Question: I am trying to calculate a <URL>/dt * RE.T'. I am obtaining incorrect results when utilizing a float instead of a Sympy expression, as shown in the following example:
'''
from IPython.display import display
import sympy as sy
sy.init_printing() # LaTeX like pretty printing for IPython
def mk_rotmatrix(alpha, coord_ax="x"):
""" Rotation matrix around coordinate axis """
ca, sa = sy.cos(alpha), sy.sin(alpha)
if coord_ax == "x":
return sy.Matrix([[1, 0, 0],
[0, ca, -sa],
[0, sa, +ca]])
elif coord_ax == 'y':
return sy.Matrix([[+ca, 0, sa],
[0, 1, 0],
[-sa, 0, ca]])
elif coord_ax == 'z':
return sy.Matrix([[ca, -sa, 0],
[sa, +ca, 0],
[0, 0, 1]])
else:
raise ValueError("Parameter coord_ax='" + coord_ax +
"' is not in ['x', 'y', 'z']!")
t, lat = sy.symbols("t, lat", real=True) # time and latitude
omE = 7.292115e-5 # rad/s -- earth rotation rate (15.04107 deg/h)
lat_sy = 48.232*sy.pi/180 # latitude in rad
lat_fl = float(lat_sy) # latitude as float
print("
lat_sy - lat_fl = {}".format((lat_sy - lat_fl).evalf()))
# earth rotation matrix at latitiude 48.232deg:
RE = (mk_rotmatrix(omE*t, "z") * mk_rotmatrix(lat - sy.pi/2, "y"))
# substitute latitude with sympy and float value:
RE_sy, RE_fl = RE.subs(lat, lat_sy), RE.subs(lat, lat_fl)
# Angular velocity in world coordinates as skew symmetric matrix:
SE_sy = sy.simplify(RE_sy.diff(t) * RE_sy.T)
SE_fl = sy.simplify(RE_fl.diff(t) * RE_fl.T)
print("
Angular velocity with Sympy latitude ({}):".format(lat_sy))
display(SE_sy) # correct result
print("
Angular velocity with float latitude ({}):".format(lat_fl))
display(SE_fl) # incorrect result
'''
The result is:

For the float latitude the result is totally wrong in spite of the difference of only -3e-17 to the Sympy value. It is not clear to me, why this happens. Numerically, this calculation does not seem to be problematic.
My question is, how to work around such deficits. Should I avoid mixing Sympy and float/Numpy data types? They are quite difficult to detect for more complex settings.
PS: The Sympy version is 0.7.6.
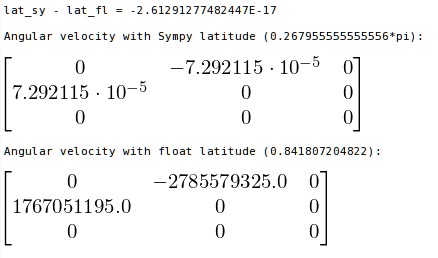
Answer: It is a bug. If you don't believe it, try this:
'''
In [1]: from sympy import factor, Symbol
In [2]: factor(1e-20*Symbol('t')-7.292115e-5)
Out[2]: -<PHONE>.00000
'''
---
Two years ago, the default value for the parameter 'tol' in 'RealField.__init__' was changed from 'None' to 'False' in commit <URL>.
Later, 'tol' was reverted back to 'None' to fix a simplification issue, in commit <URL>.
It seems the developers didn't expect this reversion would bring some other issue.
If you modify 'tol=None' at <URL> in 'realfield.py', to 'tol=False', you will get the correct result for 'SE_fl'.
'''
Matrix([
[3.3881317890172e-21*sin(<PHONE>*t), -7.29211495242194e-5, 0],
[ 7.29211495242194e-5, -3.3881317890172e-21*sin(<PHONE>*t), 0],
[ 0, 0, 0]])
'''
---
The change of 'tol' can explain why you've got a wrong result, but I don't thint it is the root of the issue.
IMHO, there is a deficiency in the polynomial factorization in SymPy. I'll illustrate this deficiency.
For convenience, let us do some preparation work.
Add the followings to your example.
'''
from sympy import simplify, expand, S
from sympy.polys import factor
from sympy.polys.domains import QQ, RR, RealField
from sympy.polys.factortools import dup_convert
from sympy.polys.polytools import Poly
from sympy.polys.polytools import _symbolic_factor_list, _poly_from_expr
from sympy.polys.polyerrors import PolificationFailed
from sympy.polys import polyoptions as options
from sympy.simplify.fu import TR6
def new_opt():
args = dict()
options.allowed_flags(args, [])
opt = options.build_options((), args)
return opt
def my_symbolic_factor_list(base):
opt = new_opt()
try:
poly, _ = _poly_from_expr(base, opt)
except PolificationFailed as exc:
print(exc)
print(exc.expr)
else:
_coeff, _factors = poly.factor_list()
print(poly)
print(_coeff, _factors)
return poly
'''
We don't need to study the whole matrices. Let us focus on one element, element at row 1 and column 2. It has already shown the result is incorrect.
'''
In [8]: elm_sy = (RE_sy.diff(t) * RE_sy.T)[1]
In [9]: elm_fl = (RE_fl.diff(t) * RE_fl.T)[1]
In [10]: elm_sy
Out[10]: -7.292115e-5*sin(0.267955555555556*pi)**2*sin(7.292115e-5*t)**2 - 7.292115e-5*sin(7.292115e
-5*t)**2*cos(0.267955555555556*pi)**2 - 7.292115e-5*cos(7.292115e-5*t)**2
In [11]: elm_fl
Out[11]: -7.292115e-5*sin(7.292115e-5*t)**2 - 7.292115e-5*cos(7.292115e-5*t)**2
In [12]: simplify(elm_sy)
Out[12]: -7.29211500000000e-5
In [13]: simplify(elm_fl)
Out[13]: -<PHONE>.00000
'''
When we call 'simplify', in this case, it's almost equivalent to a combination of 'TR6' and 'factor'.
'''
In [15]: expr_sy = TR6(elm_sy)
In [16]: expr_fl = TR6(elm_fl)
In [17]: expr_fl
Out[17]: 1.35525271560688e-20*sin(7.292115e-5*t)**2 - 7.292115e-5
In [18]: factor(expr_fl)
Out[18]: -<PHONE>.00000
'''
Now, we know wrong results would be produced during the invocation of 'factor()'.
Actually, 'factor' is just a wrapper, the major work is done by <URL>.
'''
In [20]: _symbolic_factor_list(expr_fl, opt, 'factor')
Out[20]: (-<PHONE>.00000, [])
'''
Let us take a look at <URL>. The key part is:
'''
try:
poly, _ = _poly_from_expr(base, opt)
except PolificationFailed as exc:
factors.append((exc.expr, exp))
else:
func = getattr(poly, method + '_list')
_coeff, _factors = func()
'''
We use the above 'my_symbolic_factor_list' to simulate this procedure.
'''
In [22]: expand(expr_sy)
Out[22]: -7.29211500000000e-5
In [23]: my_symbolic_factor_list(expr_sy)
can't construct a polynomial from -7.292115e-5*sin(0.267955555555556*pi)**2*sin(7.292115e-5*t)**2 -
7.292115e-5*(-sin(0.267955555555556*pi)**2 + 1)*sin(7.292115e-5*t)**2 + 7.292115e-5*sin(7.292115e-5*
t)**2 - 7.292115e-5
-7.29211500000000e-5
In [24]: my_symbolic_factor_list(S(1))
can't construct a polynomial from 1
1
In [25]: expr_fl
Out[25]: 1.35525271560688e-20*sin(7.292115e-5*t)**2 - 7.292115e-5
In [26]: poly_fl = my_symbolic_factor_list(expr_fl)
Poly(-7.292115e-5, sin(7.292115e-5*t), domain='RR')
(-<PHONE>.00000, [])
'''
By design, the constant polynomial should execute 'except PolificationFailed as exc:' suite, while the other polynomials should execute 'else:' suite.
'expr_sy', which is a number after 'expand()', and '1' are both constant polynomials, thus 'PolificationFailed's were thrown.
'poly_fl' is '-7.292115e-5 * sin(7.292115e-5*t) ** 0', namely, '-7.292115e-5', a constant polynomial, whereas 'expr_fl' is not. They were supposed to be the same polynomial, just different representation. Now they are not.
This is the I mentioned.
Where is the missing '1.35525271560688e-20*sin(7.292115e-5*t)**2'?
Let us recall: 'tol' was reverted back to 'None', which means automatic reduction to zero in 'RR' is enabled again.
'1.35525271560688e-20' was reduced to zero. Thus, 'poly_fl' became a constant polynomial.
If 'tol' is 'False', this won't happen.
'''
In [31]: arg2 = expr_fl.args[1].args[0]
In [32]: arg2
Out[32]: 1.35525271560688e-20
In [33]: RR.from_sympy(arg2)
Out[33]: 0.0
In [34]: R = RealField(tol=False)
In [35]: R.from_sympy(arg2)
Out[35]: 1.35525271560688e-20
'''
Now, we can explain why you've got '-<PHONE>.0'. In the 'else:' suite, <URL> is called.
According to <URL>:
> factor_list(f)[source]Returns a list of irreducible factors of f.
'poly_fl' is supposed to be a non constant polynomial, but it is just a number.
Thus, SymPy was tring to use a rational number to approximate 'poly_fl'. The numerator is kept, while the denominator is discarded.
'''
In [42]: poly_fl.factor_list()
Out[42]: (-<PHONE>.00000, [])
In [43]: dup_convert(poly_fl.coeffs(), RR, QQ)
Out[43]: [-<PHONE>/38199881995827]
In [44]: Poly([S(1.25)], t, domain='RR').factor_list()
Out[44]: (5.00000000000000, [])
In [45]: dup_convert(Poly([S(1.25)], t, domain='RR').coeffs(), RR, QQ)
Out[45]: [5/4]
In [46]: Poly((RE_fl.diff(t) * RE_fl.T)[3].args[0].args[0], t).factor_list()
Out[46]: <PHONE>.00000, [])
'''
I don't think we should blame mixing Sympy and float/Numpy data types. This problem is not caused by those <URL> SymPy mentioned.
Even a very simple factorization can produce a counterintuitive result.
'''
In [47]: factor(1e-20*t-1.2345e-5)
Out[47]: -5390<PHONE>
In [48]: factor(S(1e-20)*t-S(1.2345e-5))
Out[48]: -5390<PHONE>
'''
So it is a bug. Just let the developers fix it.